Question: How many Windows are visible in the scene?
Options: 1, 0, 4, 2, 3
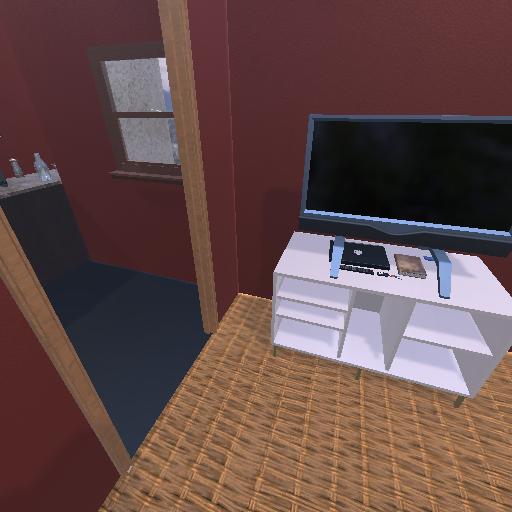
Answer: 1